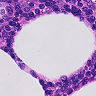
Metastatic tissue present: no